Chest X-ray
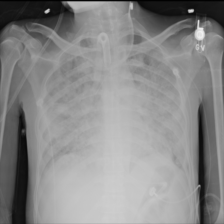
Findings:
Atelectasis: negative
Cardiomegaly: negative
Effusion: negative
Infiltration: negative
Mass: negative
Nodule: negative
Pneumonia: negative
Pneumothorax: negative
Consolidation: negative
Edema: negative
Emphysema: negative
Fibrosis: negative
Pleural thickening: negative
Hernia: negative